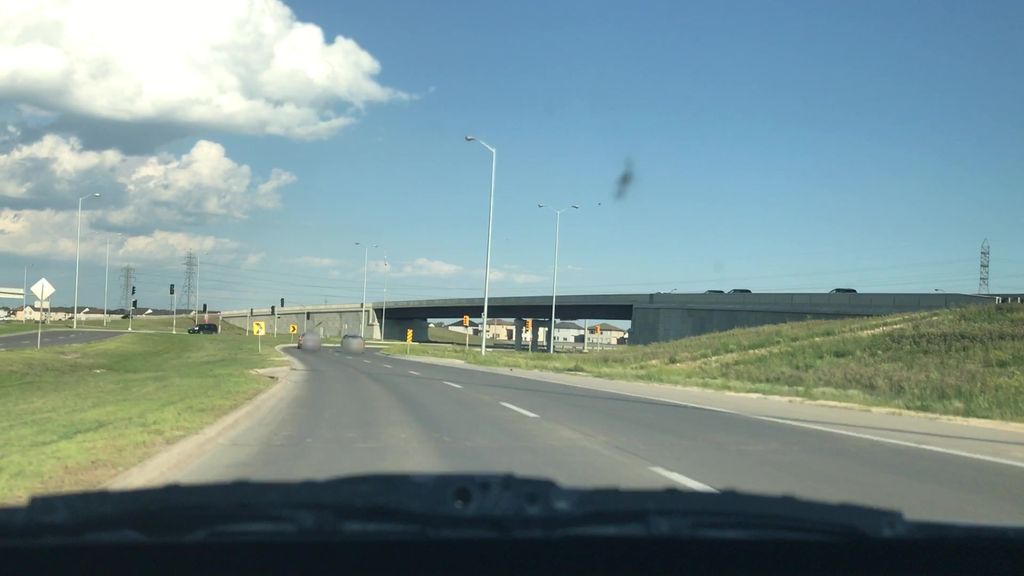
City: winnipeg